Field crop: tomato
Growth stage: 2
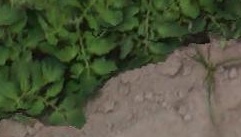
Species: tomato